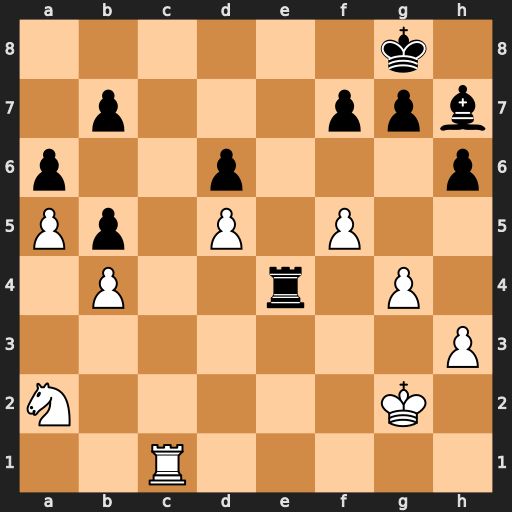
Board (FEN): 6k1/1p3ppb/p2p3p/Pp1P1P2/1P2r1P1/7P/N5K1/2R5
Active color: w
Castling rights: -
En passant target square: -
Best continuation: Rc8+ Re8 Rxe8#